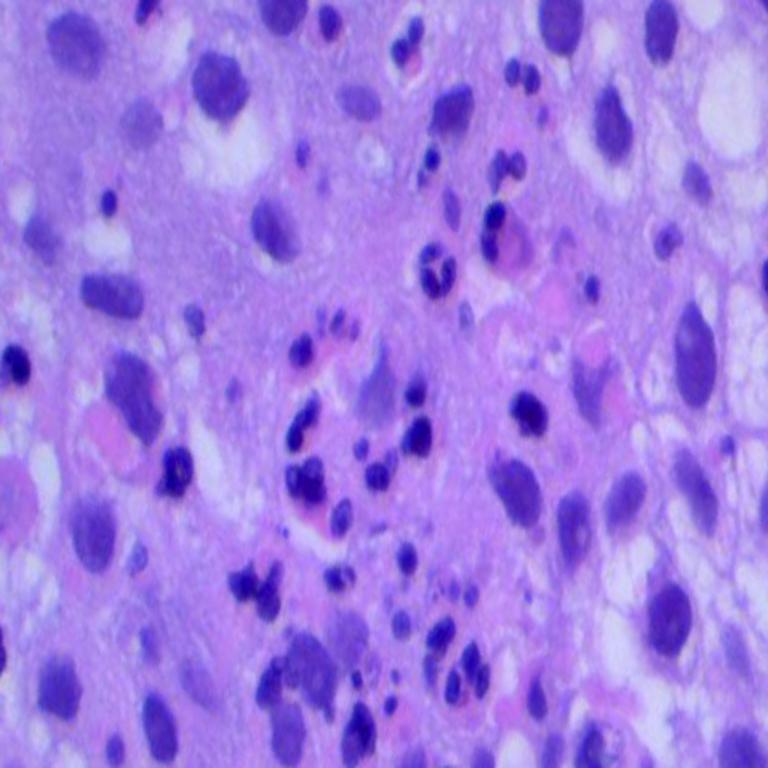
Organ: lung
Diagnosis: squamous carcinomas